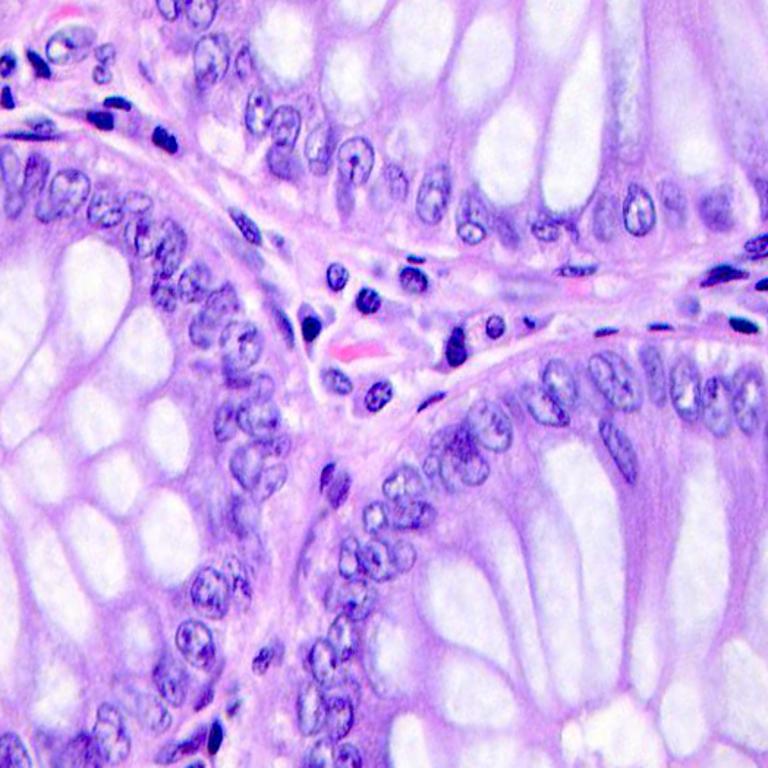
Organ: colon
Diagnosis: benign